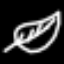
Label: leaf